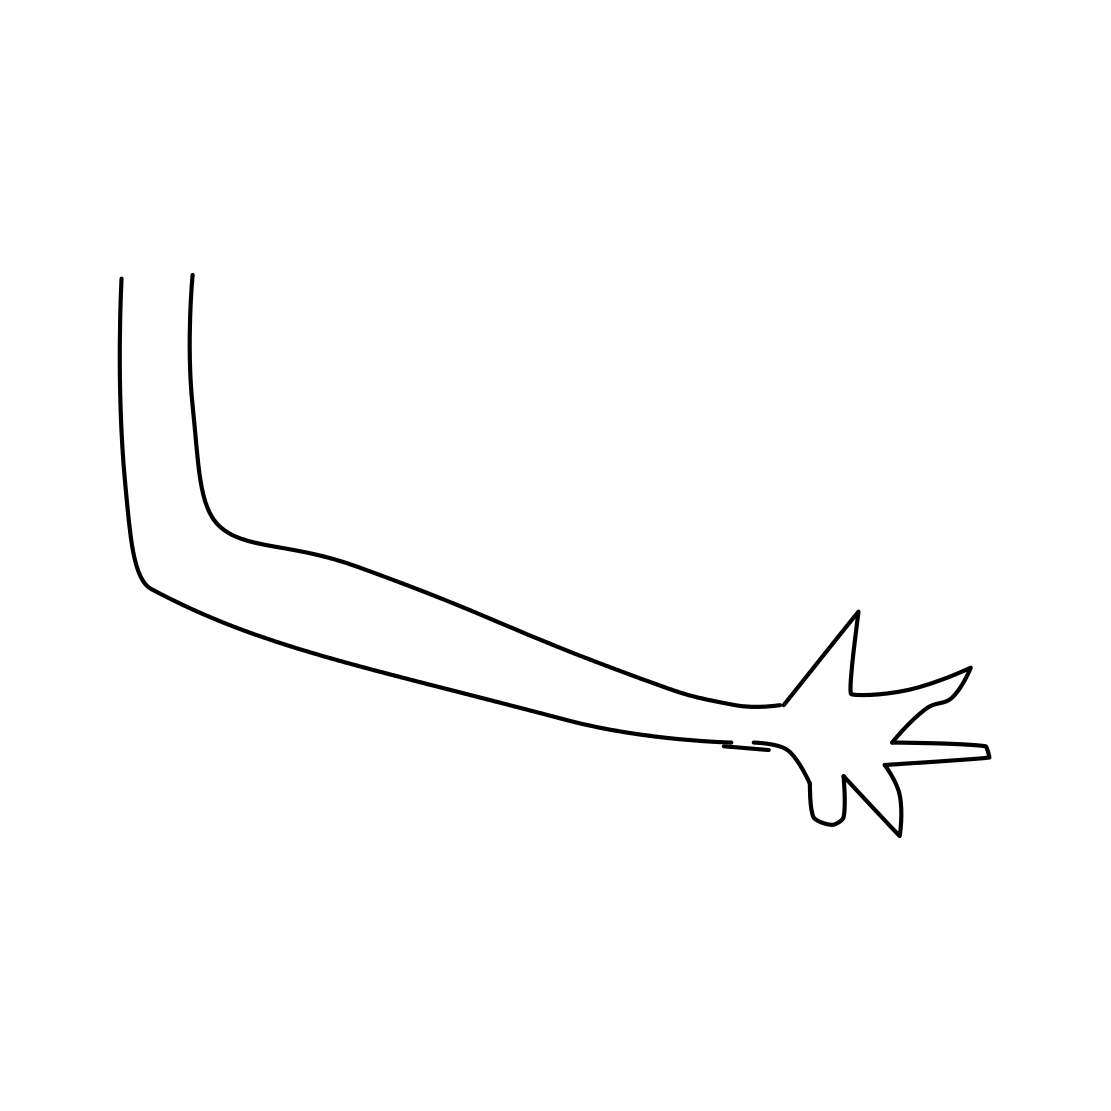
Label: arm